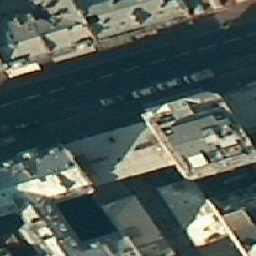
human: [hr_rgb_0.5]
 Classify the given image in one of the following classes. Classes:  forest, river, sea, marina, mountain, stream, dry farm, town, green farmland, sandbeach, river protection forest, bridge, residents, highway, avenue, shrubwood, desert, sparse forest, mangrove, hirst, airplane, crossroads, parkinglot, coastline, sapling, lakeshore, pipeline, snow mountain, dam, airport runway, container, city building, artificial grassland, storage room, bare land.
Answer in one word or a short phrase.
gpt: city building